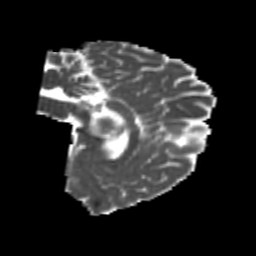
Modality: MD
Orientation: sagittal
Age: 20
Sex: male
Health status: healthy
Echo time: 0.074 s